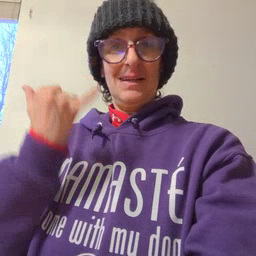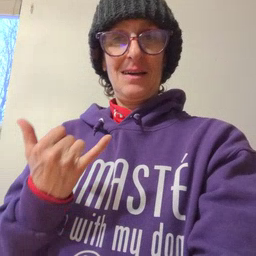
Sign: now